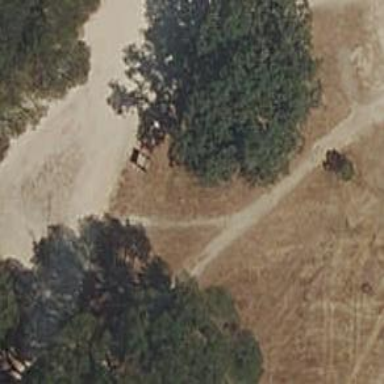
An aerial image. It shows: Dirt path.